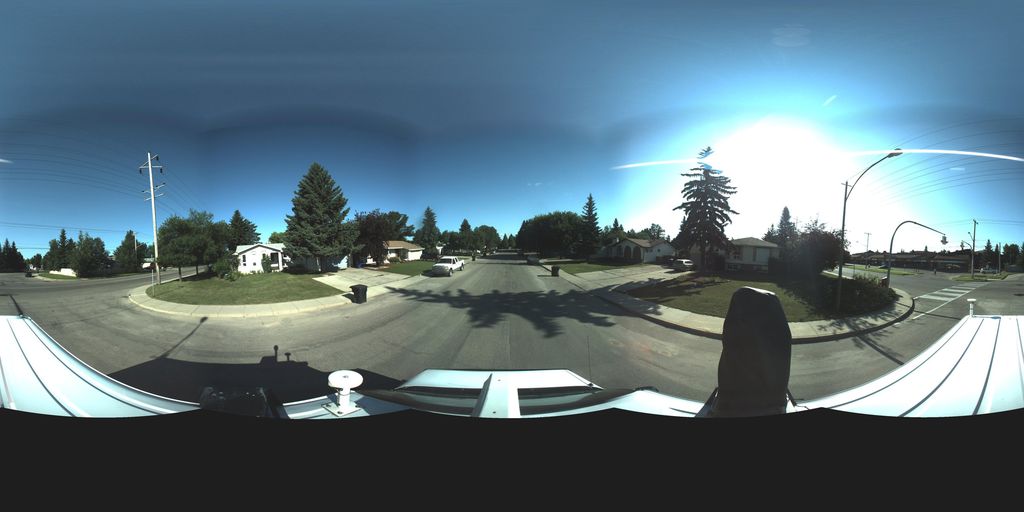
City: saskatoon